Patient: sex M, age 74
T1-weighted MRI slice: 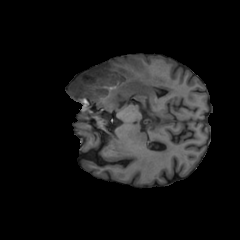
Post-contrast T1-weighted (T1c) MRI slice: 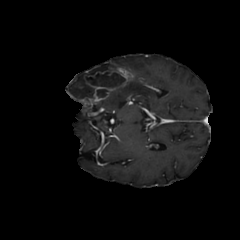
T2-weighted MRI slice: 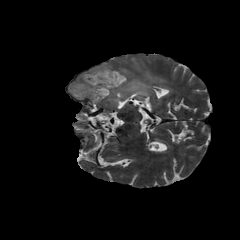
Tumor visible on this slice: yes
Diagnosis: Glioblastoma, IDH-wildtype
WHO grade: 4